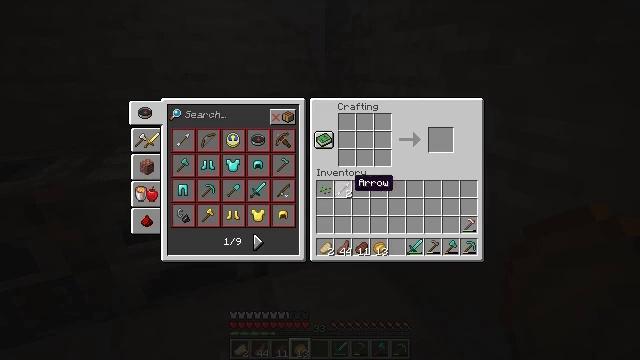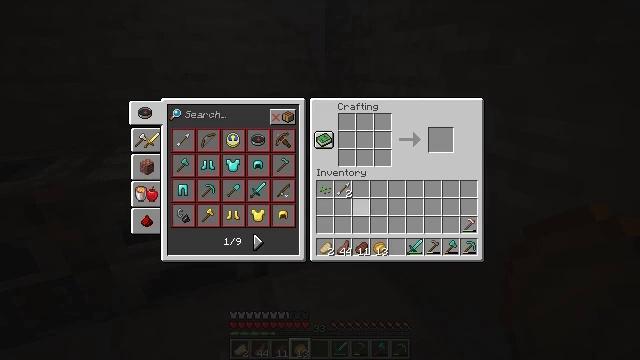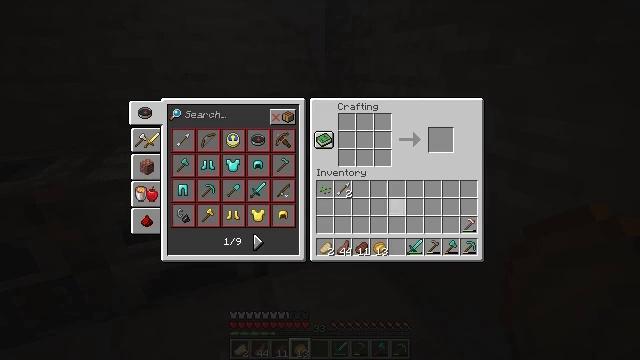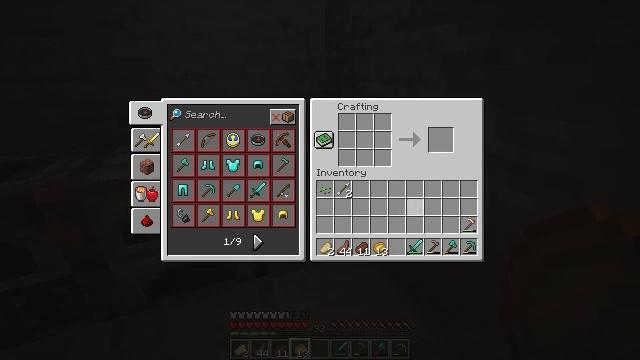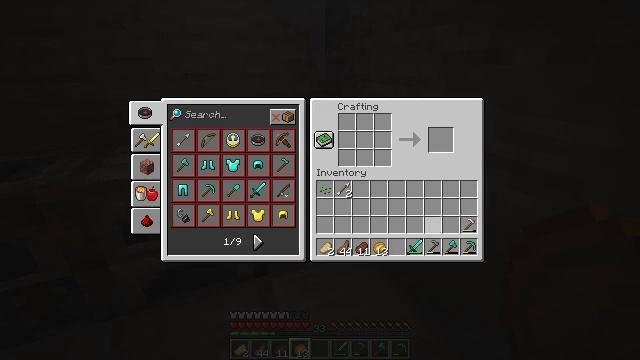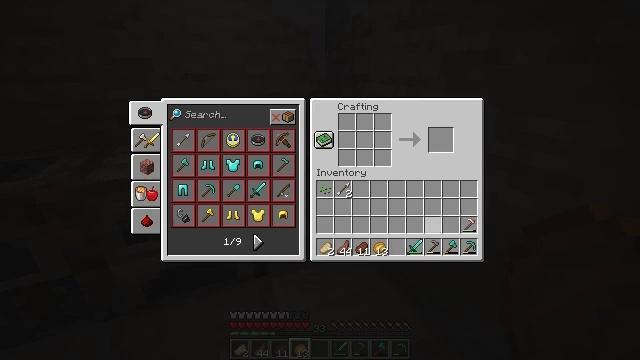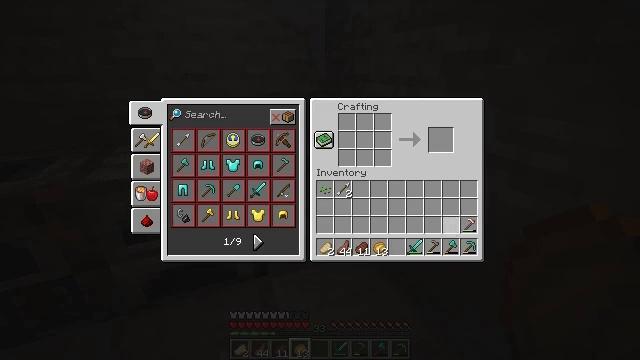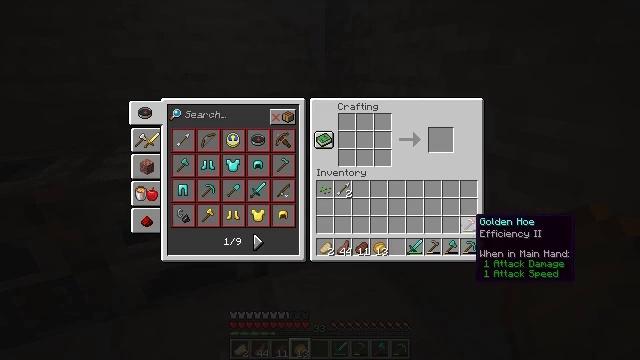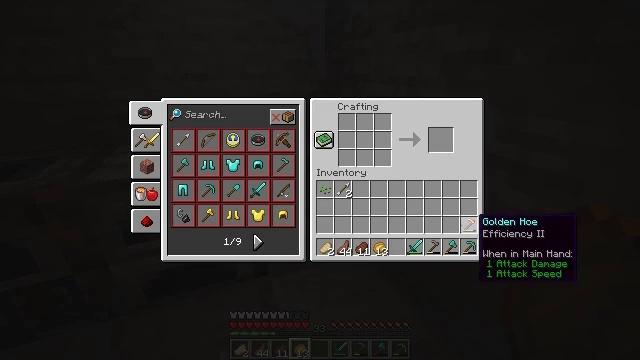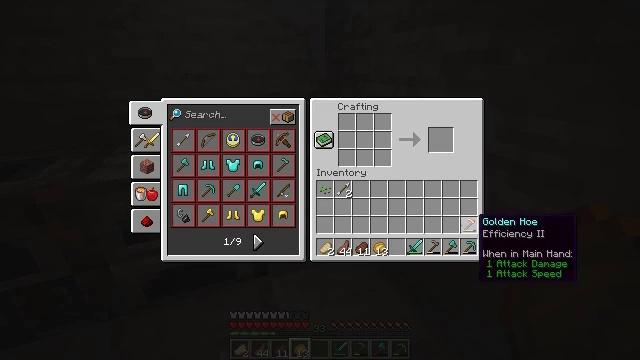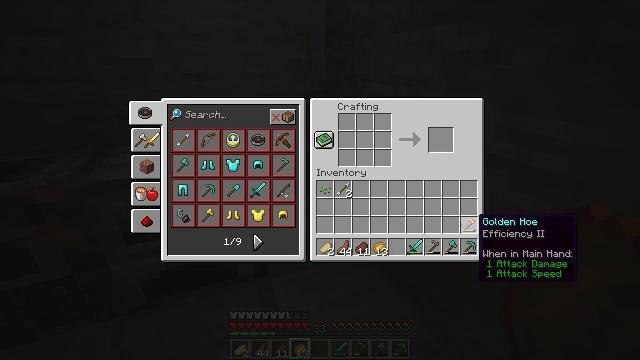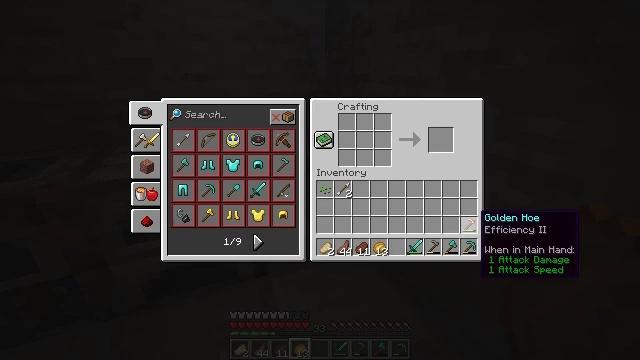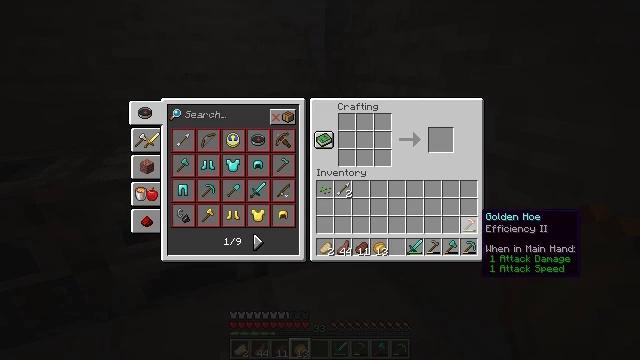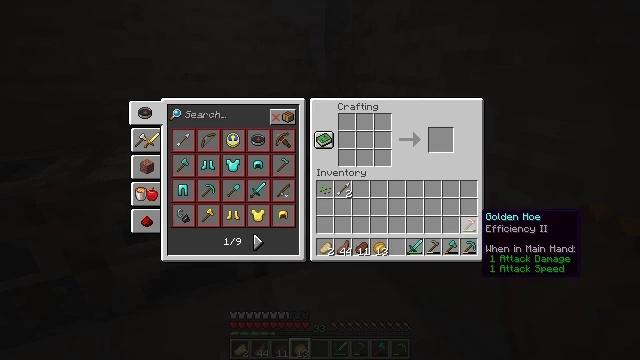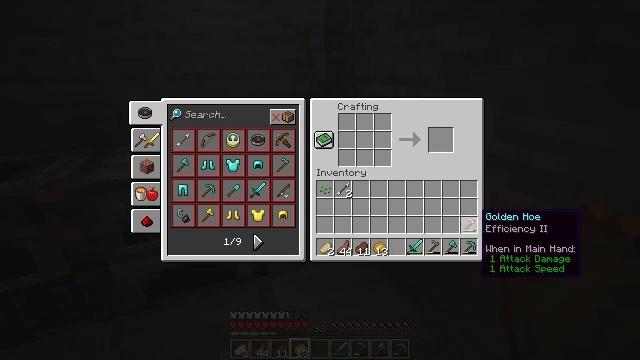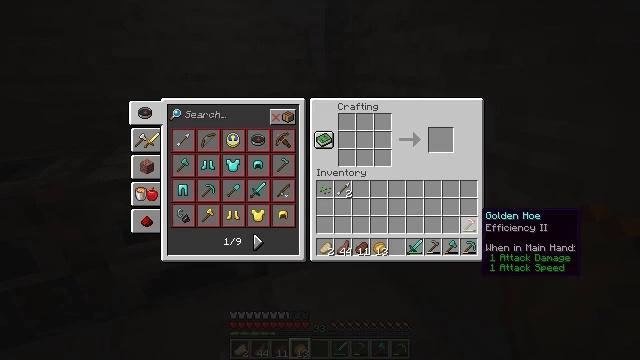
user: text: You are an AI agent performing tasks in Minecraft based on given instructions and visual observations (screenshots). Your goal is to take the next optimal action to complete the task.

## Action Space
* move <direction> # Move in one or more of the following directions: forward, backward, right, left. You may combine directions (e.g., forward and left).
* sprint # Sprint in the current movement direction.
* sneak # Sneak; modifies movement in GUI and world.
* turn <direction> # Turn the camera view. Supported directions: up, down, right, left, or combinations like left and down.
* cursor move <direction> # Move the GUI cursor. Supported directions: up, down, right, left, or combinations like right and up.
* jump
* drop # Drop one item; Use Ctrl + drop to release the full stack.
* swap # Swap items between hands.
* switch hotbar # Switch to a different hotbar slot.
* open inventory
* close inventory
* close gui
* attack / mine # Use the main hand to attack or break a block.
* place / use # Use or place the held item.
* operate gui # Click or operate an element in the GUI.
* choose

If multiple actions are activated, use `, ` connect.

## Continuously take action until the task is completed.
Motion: motion action
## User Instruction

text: Gather carrots from the field.
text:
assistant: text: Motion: turn right and down
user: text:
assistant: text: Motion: turn right and down
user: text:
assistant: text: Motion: turn right and down
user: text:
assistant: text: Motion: turn right
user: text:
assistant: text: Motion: turn right
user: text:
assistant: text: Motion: turn right
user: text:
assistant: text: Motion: turn right
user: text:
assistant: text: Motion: no_op
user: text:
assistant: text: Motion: no_op
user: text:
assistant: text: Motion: no_op
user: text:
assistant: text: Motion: no_op
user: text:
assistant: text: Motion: no_op
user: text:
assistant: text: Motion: no_op
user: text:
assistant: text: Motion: no_op
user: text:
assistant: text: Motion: no_op
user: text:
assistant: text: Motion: no_op
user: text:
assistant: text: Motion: attack / mine
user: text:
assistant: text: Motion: attack / mine
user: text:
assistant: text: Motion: attack / mine
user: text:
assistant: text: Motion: turn left and down
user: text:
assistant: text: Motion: turn left and down
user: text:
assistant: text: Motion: turn left
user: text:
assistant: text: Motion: turn left
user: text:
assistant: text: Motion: turn left
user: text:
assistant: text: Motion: no_op
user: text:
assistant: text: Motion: no_op
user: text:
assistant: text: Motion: no_op
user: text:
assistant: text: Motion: no_op
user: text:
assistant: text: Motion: no_op
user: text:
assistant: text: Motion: no_op